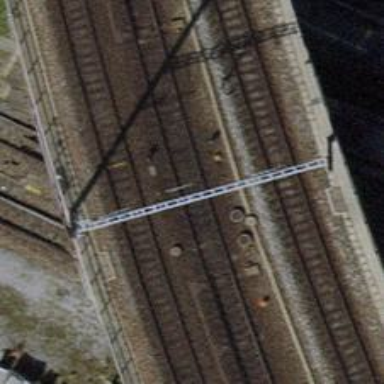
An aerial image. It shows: Viaduct bridge with single electrified railway track featuring contact line.